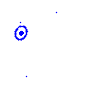
Particle: pion